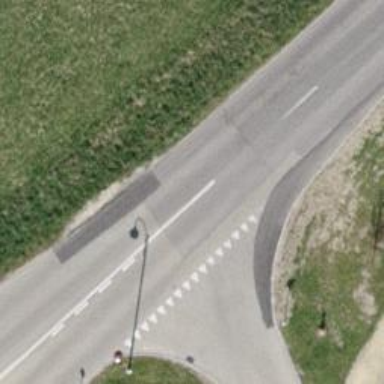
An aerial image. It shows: Secondary road with asphalt surface.